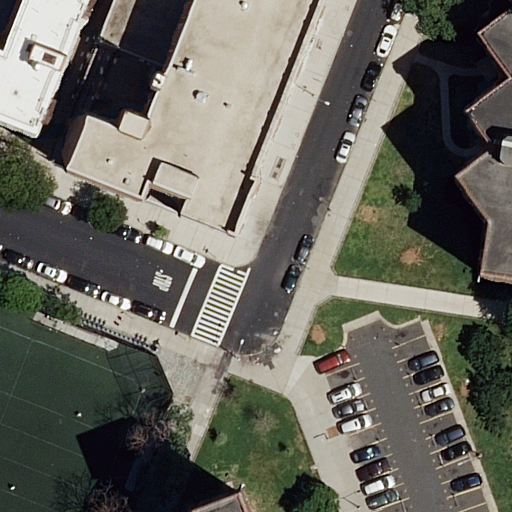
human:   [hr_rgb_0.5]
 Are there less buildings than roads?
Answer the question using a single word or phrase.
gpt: yes

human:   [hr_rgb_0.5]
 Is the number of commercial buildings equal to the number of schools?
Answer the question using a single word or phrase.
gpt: no

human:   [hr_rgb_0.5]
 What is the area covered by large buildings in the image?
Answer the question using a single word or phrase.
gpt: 2113m2

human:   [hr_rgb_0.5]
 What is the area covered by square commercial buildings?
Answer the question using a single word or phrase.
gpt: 0m2

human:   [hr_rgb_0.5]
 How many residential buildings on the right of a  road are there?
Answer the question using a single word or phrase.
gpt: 2

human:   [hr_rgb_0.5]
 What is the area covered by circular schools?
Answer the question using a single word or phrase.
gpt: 0m2

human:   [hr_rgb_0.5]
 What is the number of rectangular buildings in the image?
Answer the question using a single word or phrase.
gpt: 2

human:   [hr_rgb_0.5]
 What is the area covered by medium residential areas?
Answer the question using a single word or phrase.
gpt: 0m2

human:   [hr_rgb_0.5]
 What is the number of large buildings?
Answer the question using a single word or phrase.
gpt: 2

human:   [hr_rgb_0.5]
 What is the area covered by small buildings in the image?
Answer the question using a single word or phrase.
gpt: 20m2

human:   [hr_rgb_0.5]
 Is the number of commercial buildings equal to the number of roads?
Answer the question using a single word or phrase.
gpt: no

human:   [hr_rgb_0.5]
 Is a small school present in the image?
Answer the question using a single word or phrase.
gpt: no

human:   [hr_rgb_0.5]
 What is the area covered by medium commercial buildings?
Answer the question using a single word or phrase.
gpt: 0m2

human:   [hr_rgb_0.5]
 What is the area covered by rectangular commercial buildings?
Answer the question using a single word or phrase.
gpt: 0m2

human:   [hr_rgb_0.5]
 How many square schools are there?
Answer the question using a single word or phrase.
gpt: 0

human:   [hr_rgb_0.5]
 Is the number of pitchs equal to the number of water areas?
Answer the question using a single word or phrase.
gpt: no

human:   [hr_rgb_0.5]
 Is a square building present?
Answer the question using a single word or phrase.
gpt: no

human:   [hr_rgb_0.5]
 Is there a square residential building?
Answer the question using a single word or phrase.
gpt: no

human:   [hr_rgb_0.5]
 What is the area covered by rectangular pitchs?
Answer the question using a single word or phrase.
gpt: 3302m2

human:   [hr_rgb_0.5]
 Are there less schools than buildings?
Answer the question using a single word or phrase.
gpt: yes

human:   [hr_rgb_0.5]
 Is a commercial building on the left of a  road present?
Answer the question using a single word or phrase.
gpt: no

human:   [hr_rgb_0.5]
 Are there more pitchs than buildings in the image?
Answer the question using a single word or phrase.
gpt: no

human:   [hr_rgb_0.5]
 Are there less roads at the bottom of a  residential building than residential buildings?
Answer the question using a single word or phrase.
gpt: no

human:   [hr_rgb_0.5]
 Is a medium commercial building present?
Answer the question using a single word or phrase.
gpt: no

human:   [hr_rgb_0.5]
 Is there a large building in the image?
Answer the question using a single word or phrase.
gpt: yes

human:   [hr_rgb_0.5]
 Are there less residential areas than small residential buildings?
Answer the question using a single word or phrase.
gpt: no

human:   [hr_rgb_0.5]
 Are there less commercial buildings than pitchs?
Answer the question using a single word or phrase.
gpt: yes

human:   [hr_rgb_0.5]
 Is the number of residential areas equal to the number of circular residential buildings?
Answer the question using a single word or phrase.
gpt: no

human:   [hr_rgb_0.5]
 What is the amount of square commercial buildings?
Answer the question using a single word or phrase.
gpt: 0

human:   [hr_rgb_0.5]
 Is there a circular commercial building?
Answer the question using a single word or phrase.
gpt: no

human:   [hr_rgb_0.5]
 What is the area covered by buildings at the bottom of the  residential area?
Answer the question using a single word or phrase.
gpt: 20m2

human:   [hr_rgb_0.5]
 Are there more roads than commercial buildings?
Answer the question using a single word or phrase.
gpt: yes

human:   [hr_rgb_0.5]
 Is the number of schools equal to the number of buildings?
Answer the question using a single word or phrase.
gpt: no

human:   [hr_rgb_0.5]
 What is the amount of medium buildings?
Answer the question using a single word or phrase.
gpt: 1

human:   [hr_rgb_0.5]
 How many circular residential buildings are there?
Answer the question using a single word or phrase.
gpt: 0

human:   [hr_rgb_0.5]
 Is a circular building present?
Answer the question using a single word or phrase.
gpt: no